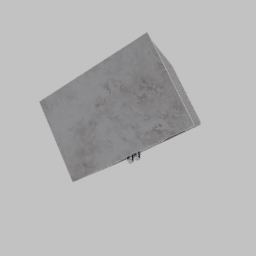
Label: furniture